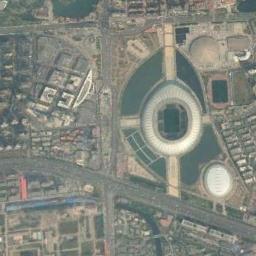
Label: stadium